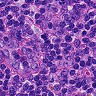
Metastatic tissue present: no